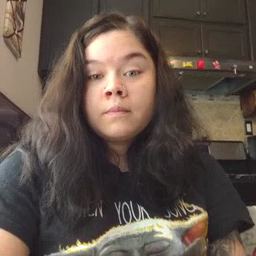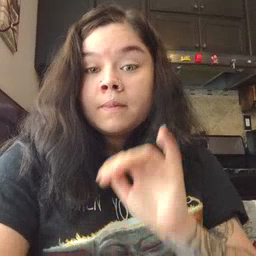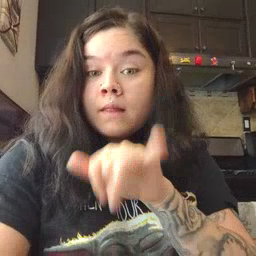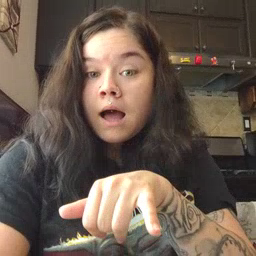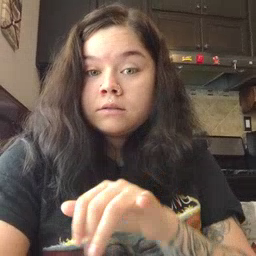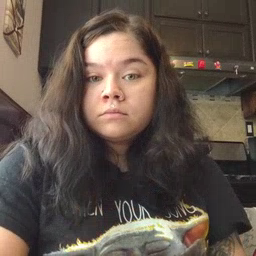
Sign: that